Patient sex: M
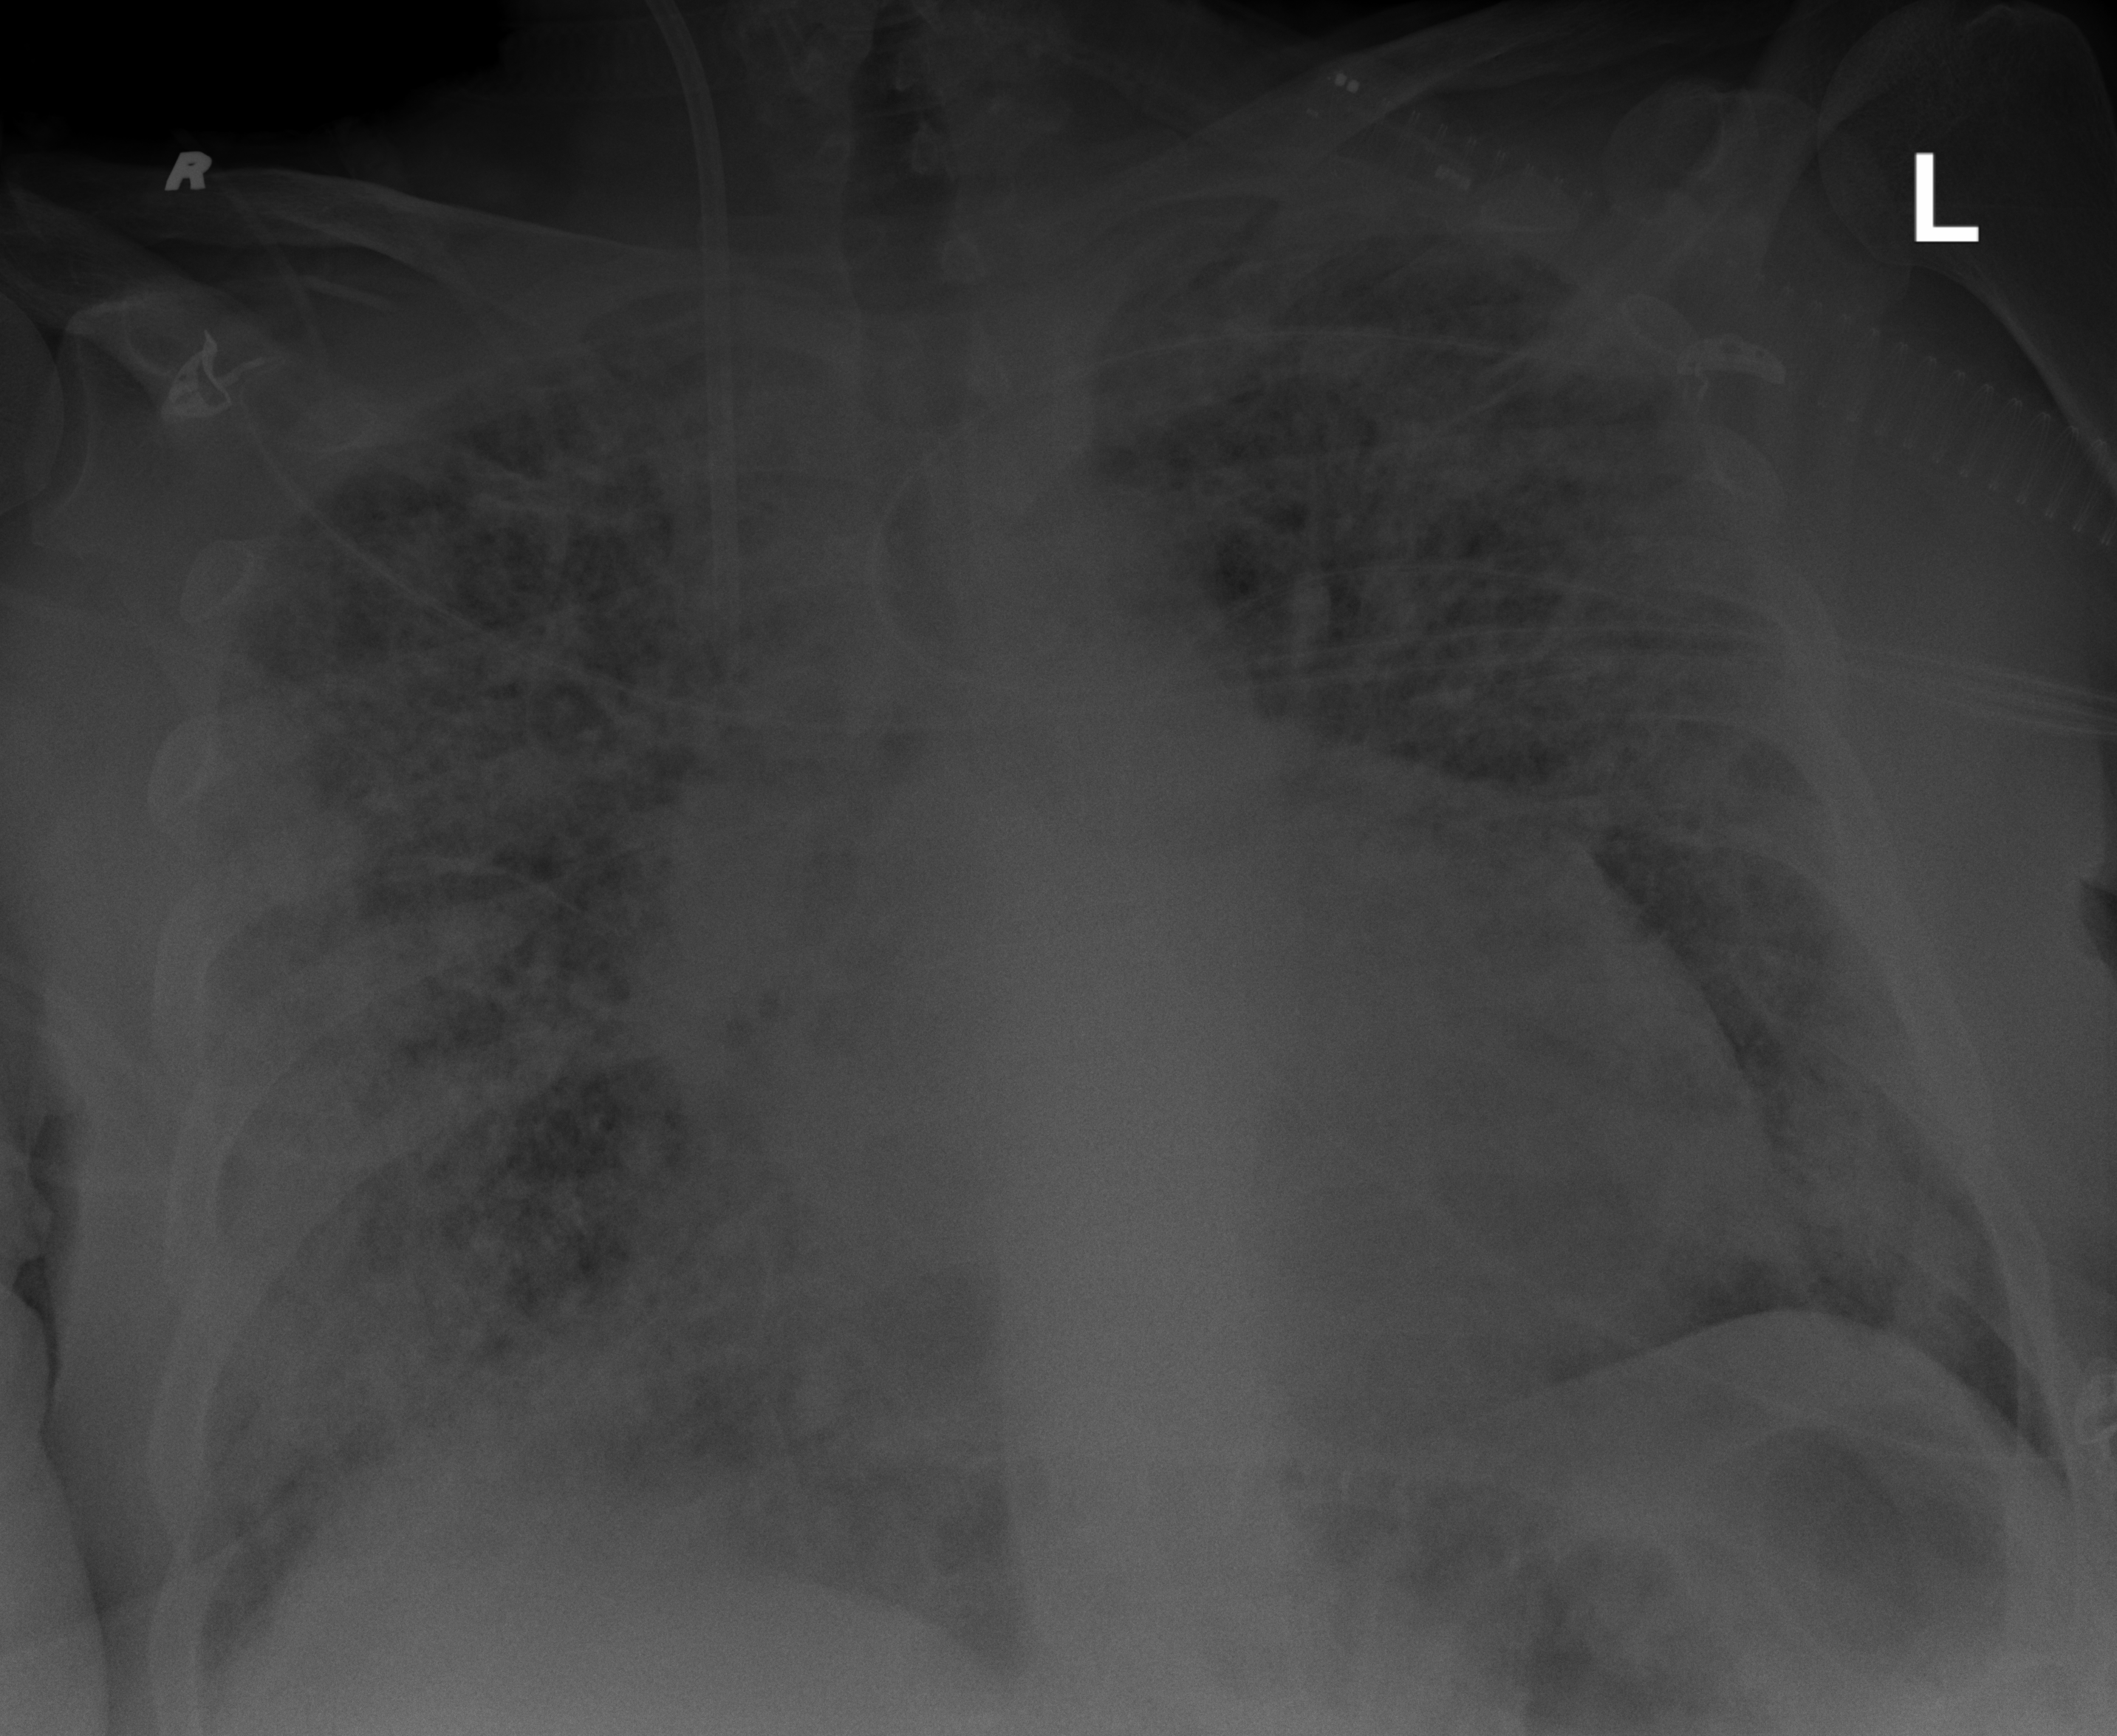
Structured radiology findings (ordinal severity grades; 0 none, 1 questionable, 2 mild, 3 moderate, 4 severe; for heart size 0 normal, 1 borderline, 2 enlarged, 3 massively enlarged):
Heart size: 2
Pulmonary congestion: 2
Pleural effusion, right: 1
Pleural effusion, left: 0
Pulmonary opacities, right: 4
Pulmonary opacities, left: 4
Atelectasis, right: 3
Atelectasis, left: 3